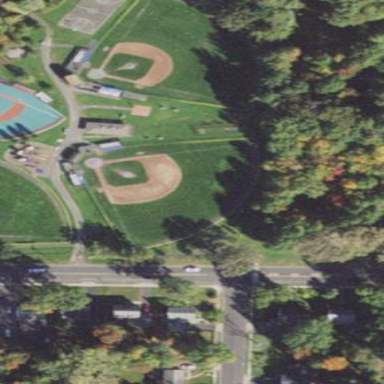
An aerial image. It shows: Baseball pitch for leisure and sports activities.